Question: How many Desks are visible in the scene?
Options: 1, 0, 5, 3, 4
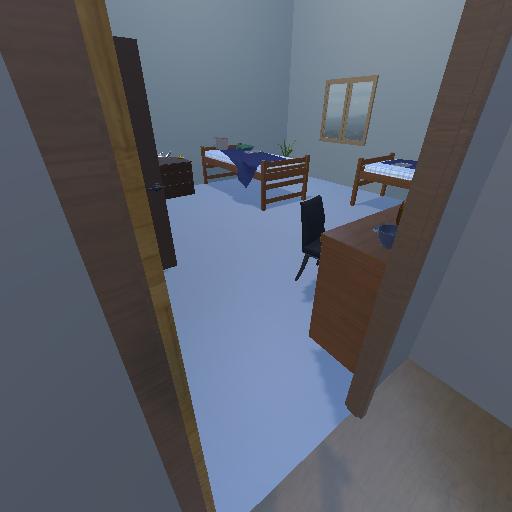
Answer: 1